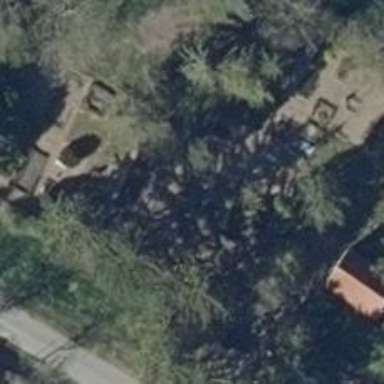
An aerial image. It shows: Cemetery.